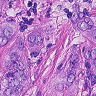
Metastatic tissue present: yes